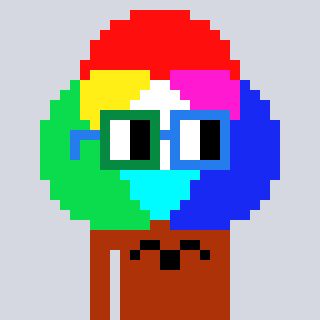
a pixel art character with square green and blue glasses, a color circle-shaped head and a hotbrown-colored body on a cool background